Question: In my application I use the custom listview for tableview effect.

But each and every row not align properlly.
only first element give good alignment.
also try the gravity tag.but same effect found.
'''
<?xml version="1.0" encoding="utf-8"?>
<LinearLayout
xmlns:android="http://schemas.android.com/apk/res/android"
android:orientation="horizontal"
android:layout_width="match_parent"
android:layout_height="50dp"
android:weightSum="5"
android:layout_marginTop="15dp"
android:id="@+id/linearLayout">
<TextView
android:layout_width="wrap_content"
android:layout_height="wrap_content"
android:text="@string/order_id"
android:id="@+id/tv_orderid"
android:textSize="20sp"
android:gravity="left"
android:layout_weight="1"/>
<TextView
android:layout_width="wrap_content"
android:layout_height="wrap_content"
android:text="@string/name"
android:gravity="left"
android:id="@+id/tv_name"
android:textSize="20sp"
android:layout_weight="1"/>
<TextView
android:layout_width="wrap_content"
android:layout_height="wrap_content"
android:text="@string/mobile_number"
android:id="@+id/tv_mobilenumber"
android:textSize="20sp"
android:gravity="left"
android:layout_weight="1"/>
<TextView
android:layout_width="wrap_content"
android:layout_height="wrap_content"
android:text="@string/order_date_and_time"
android:id="@+id/tv_orderdate_and_time"
android:textSize="20sp"
android:gravity="left"
android:layout_weight="2"/>
</LinearLayout>
'''
can any one help me to align all the rows properlly.
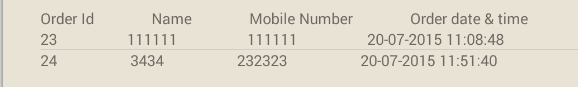
Answer: Simple use
'android:layout_width="0dp"'
instead of
'android:layout_width="wrap_content"'
for each 'TextView'.
The answer is <URL> where is said:
> To create a linear layout in which each child uses the same amount of
space on the screen, set the android:layout_height of each view to
"0dp" (for a vertical layout) or the android:layout_width of each view
to "0dp" (for a horizontal layout). Then set the android:layout_weight
of each view to "1".